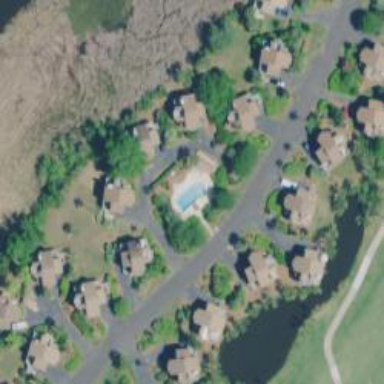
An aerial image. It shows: Swimming pool located in leisure land.